Question: is there way to hide and stop print in the Xcode console below types of logs.
> GTMSessionFetcher invoking fetch callbacks, data {length = 2270, bytes = 0x7b227265 73756c74 223a7b22 72657375 ... 52696465 73227d7d }, error (null)

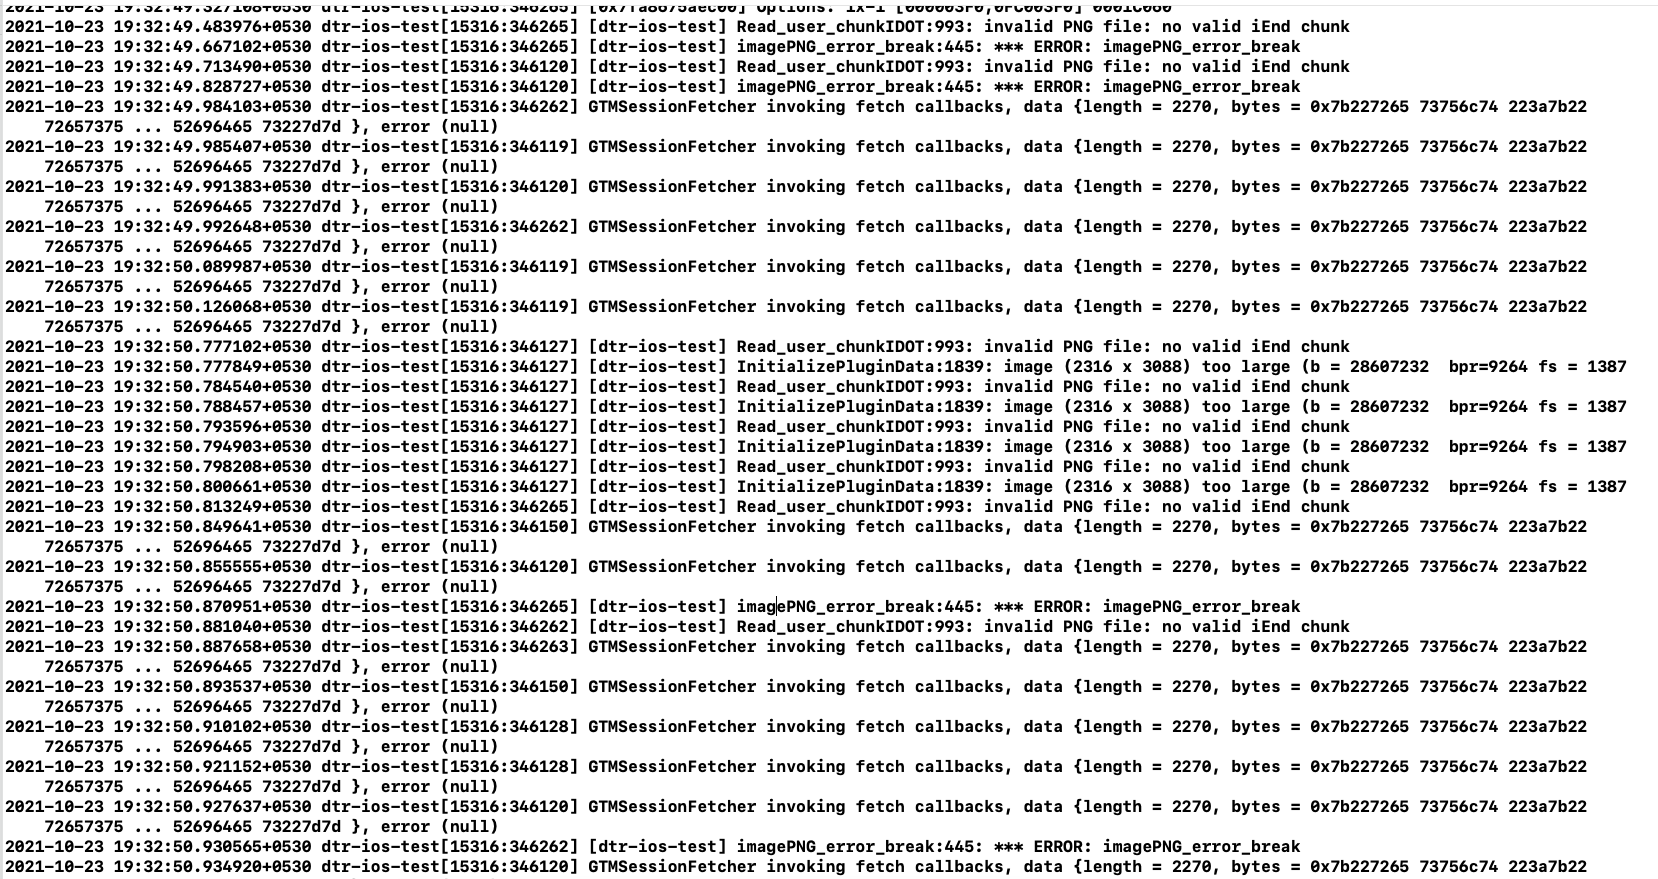
Answer: 1. Open Xcode and find GTMSessionFetcher folder
2. Select GTMSessionFetcher Class
3. Comment the GTMSessionFetcher Log Debug line.